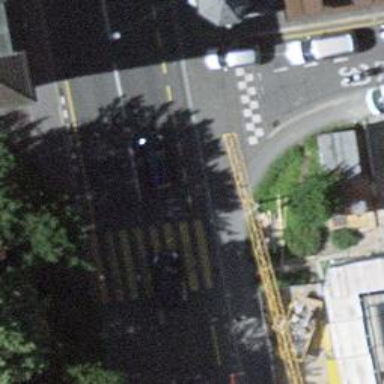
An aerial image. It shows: Kerb barrier.